Field crop: maize
Growth stage: 2
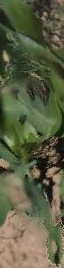
Species: maize